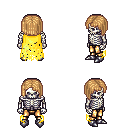
a pixel art fantasy rpg character, male body template, skeleton, yellow tattered cape, gold greaves, light blonde pageboy hairstyle, metal boots, four views (front, back, left, right), 2x2 character sprite sheet, small pixel art, hard edges, no anti-aliasing